Question: I need to have dynamic Menu Item, a circle of user defined color, like this:

touching this menu item will open a color picker.
Now, I have sample ColorPickerIcon which extends View
'''
public class ColorPickerIcon extends View {
private Paint mPaint;
private int mColor;
private final int mRadius = 20;
public ColorPickerIcon(Context context) {
super(context);
mColor = Color.BLACK;
mPaint = createPaint();
}
public ColorPickerIcon(Context context, AttributeSet attrs) {
super(context, attrs);
mColor = Color.BLACK;
mPaint = createPaint();
}
@Override
protected void onDraw(Canvas canvas) {
super.onDraw(canvas);
canvas.drawCircle(0, 0, mRadius, mPaint);
}
public void setPaintColor(int color) {
mColor = color;
}
private Paint createPaint() {
Paint temp = new Paint();
temp.setAntiAlias(true);
temp.setStyle(Paint.Style.STROKE);
temp.setStrokeJoin(Paint.Join.ROUND);
temp.setStrokeWidth(6f);
temp.setColor(mColor);
return temp;
}
}
'''
and menu.xml
'''
<item
android:id="@+id/menu_pick_color"
android:title="@string/pick_color"
yourapp:showAsAction="always"
yourapp:actionViewClass="com.example.widgets.ColorPickerIcon"/>
<item
android:id="@+id/menu_clear"
android:icon="@null"
android:title="@string/clear"
yourapp:showAsAction="always"/>
<item
android:id="@+id/menu_save"
android:icon="@null"
android:title="@string/save"
yourapp:showAsAction="always"/>
'''
But it doesn't work this way, neither can I instantiate the class nor it's rendered. Is there a way to use custom class and custom dynamic view as Menu Item?
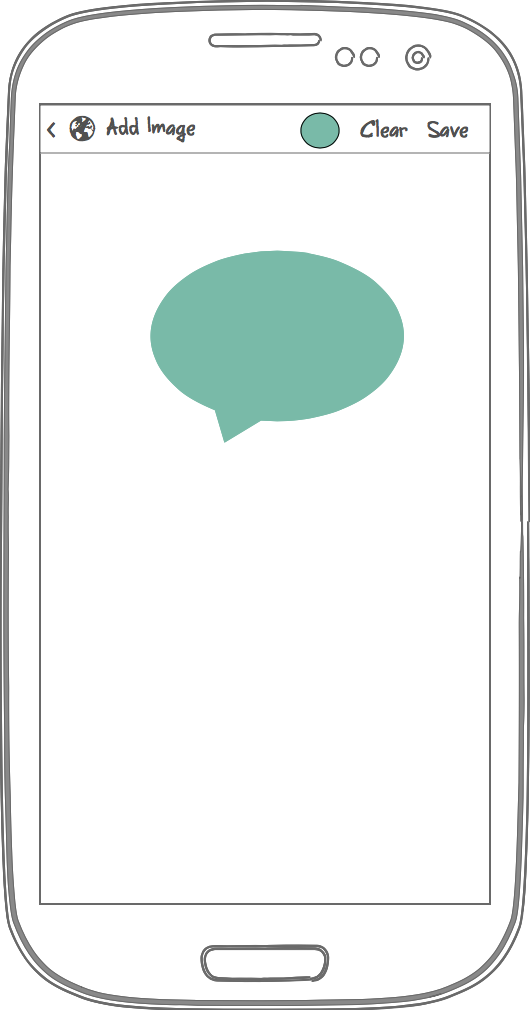
Answer: Okay, so it turned out to be simpler than that.
In the DrawingActivity
'''
@Override
public boolean onCreateOptionsMenu(Menu menu) {
MenuInflater inflater = getMenuInflater();
inflater.inflate(R.menu.menu_drawing, menu);
MenuItem colorPicker = menu.findItem(R.id.menu_pick_color);
ShapeDrawable circle = new ShapeDrawable(new OvalShape());
circle.getPaint().setColor(Color.GREEN);
circle.setIntrinsicHeight(120);
circle.setIntrinsicWidth(120);
circle.setBounds(0, 0, 120, 120);
colorPicker.setIcon(circle);
return true;
}
'''
in menu.xml
'''
<item
android:id="@+id/menu_pick_color"
android:title="@string/pick_color"
yourapp:showAsAction="always"/>
'''

That's all.